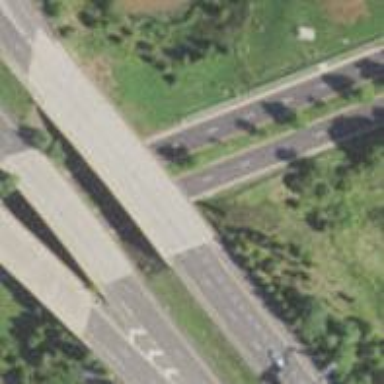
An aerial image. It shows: Asphalt trunk highway classified as expressway.